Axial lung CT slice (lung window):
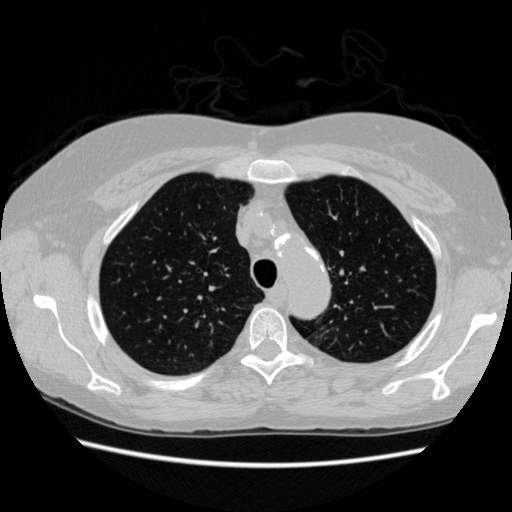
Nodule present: yes
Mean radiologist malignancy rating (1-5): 1